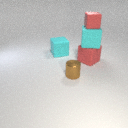
small brown metal cylinder in front of large cyan rubber cube